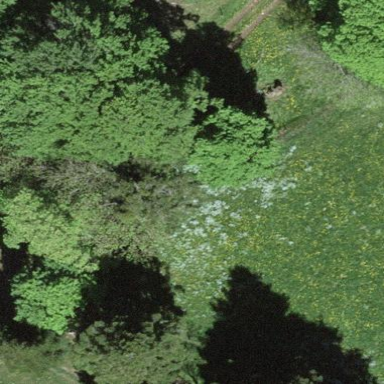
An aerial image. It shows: Forest area.